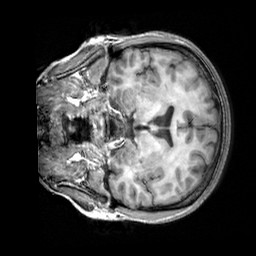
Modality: T1w
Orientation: coronal
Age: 22
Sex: female
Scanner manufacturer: siemens
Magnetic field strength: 3 T
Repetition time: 2.3 s
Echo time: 0.00303 s